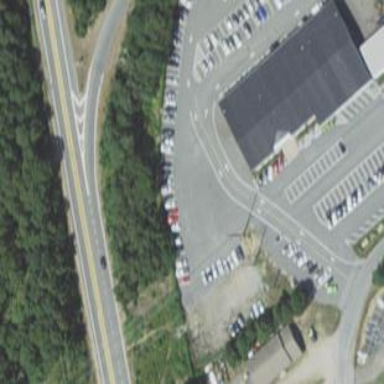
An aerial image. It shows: Car shop building.